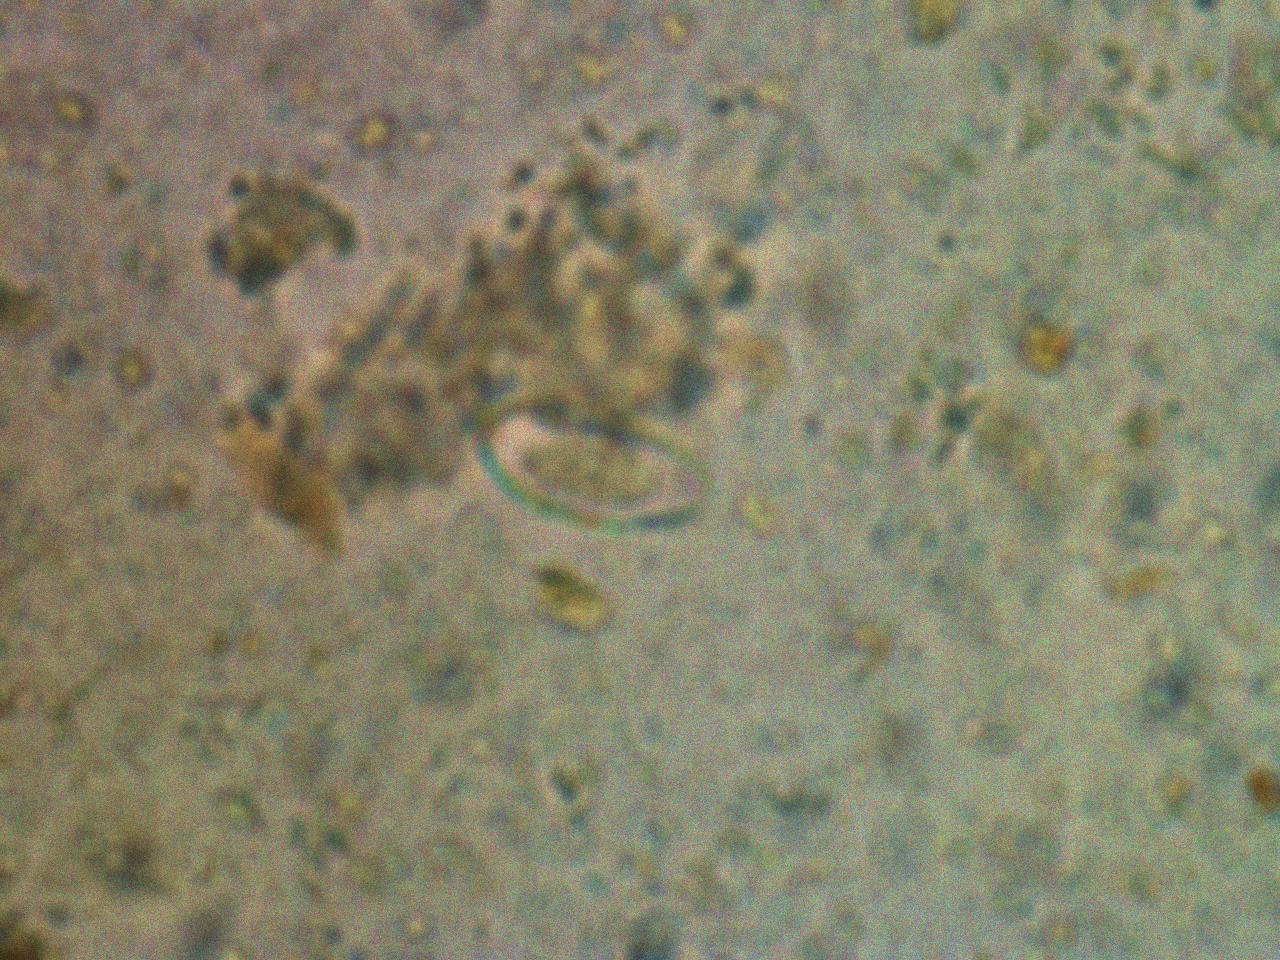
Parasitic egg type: Enterobius vermicularis